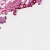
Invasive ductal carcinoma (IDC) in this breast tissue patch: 0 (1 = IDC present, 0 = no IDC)